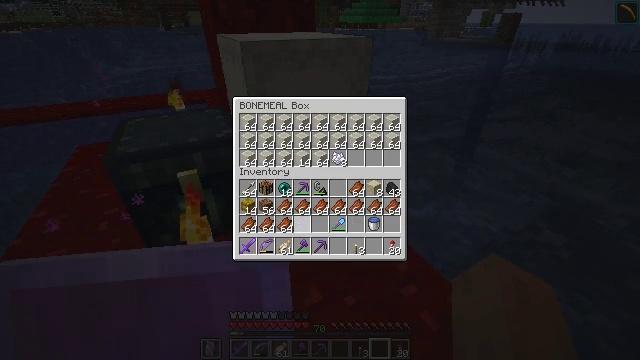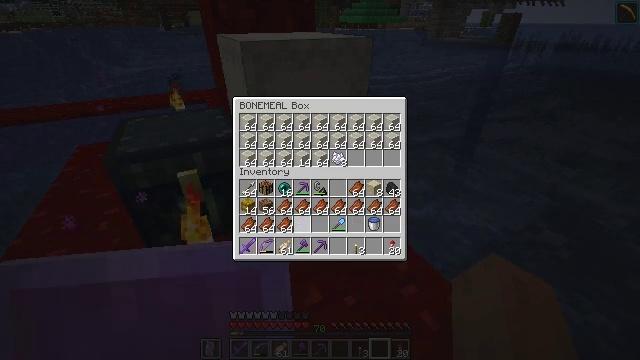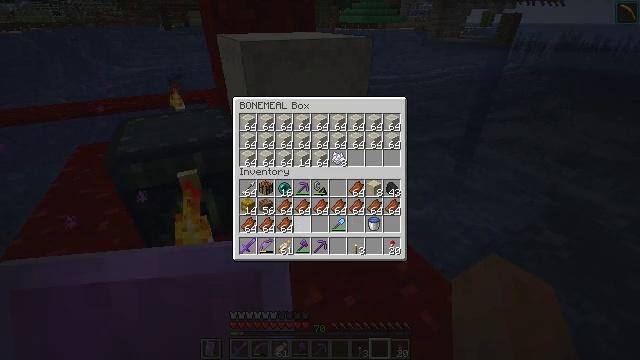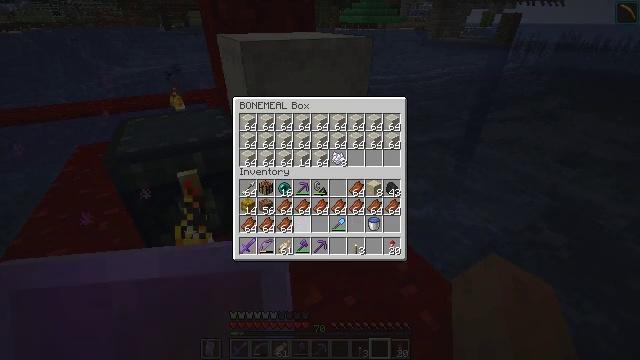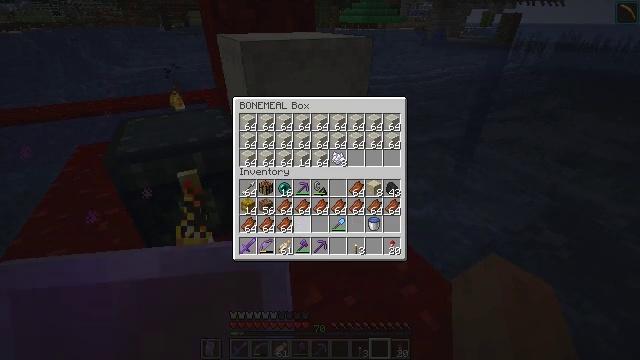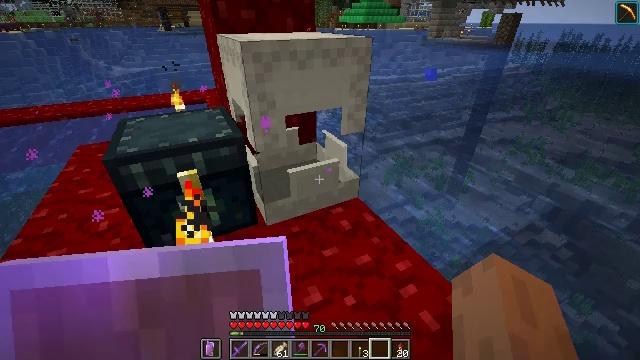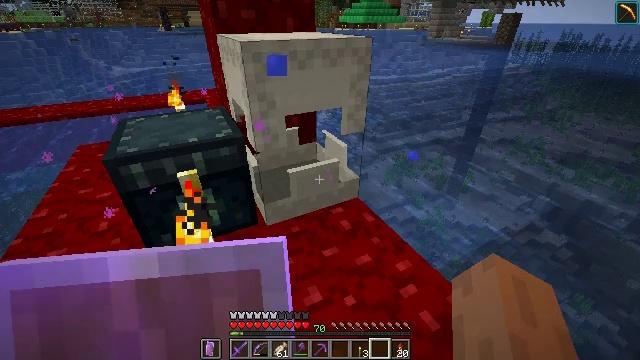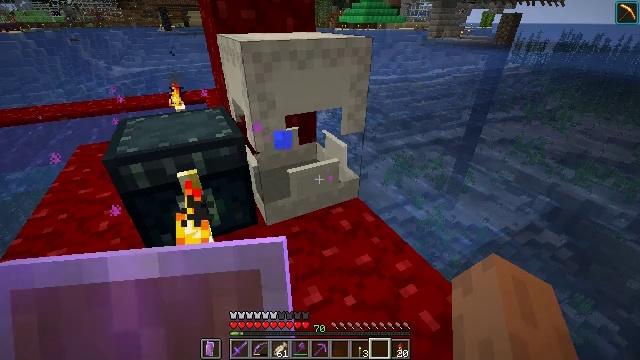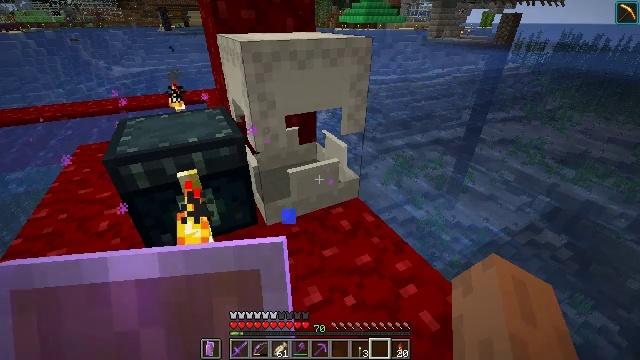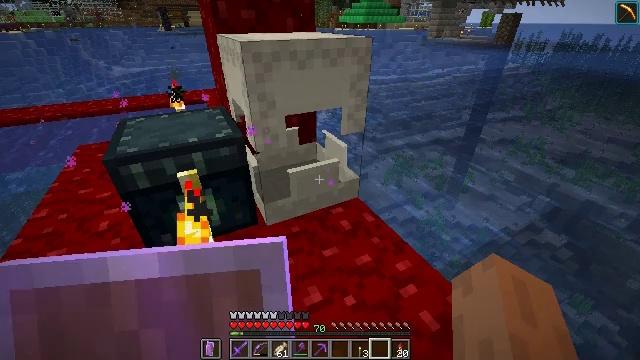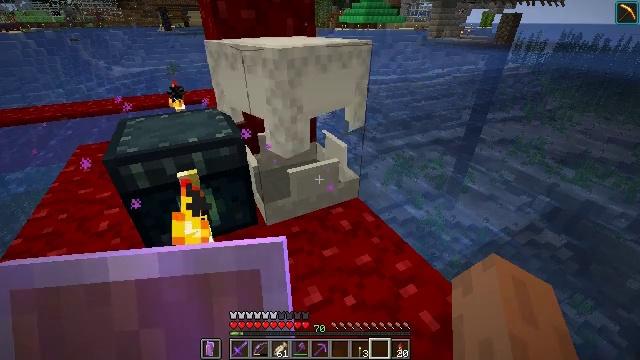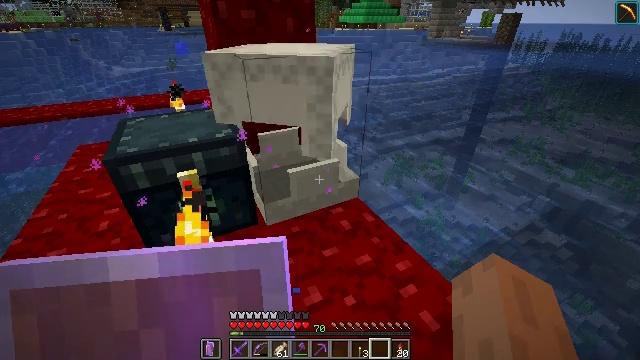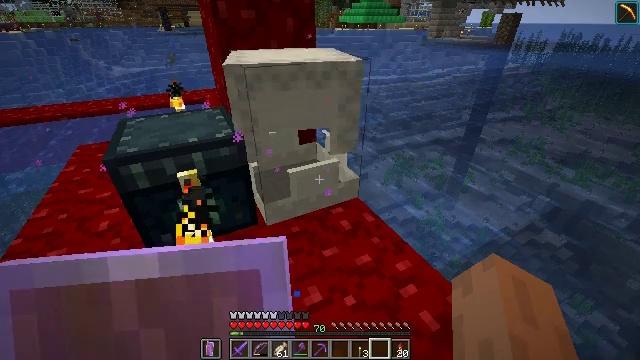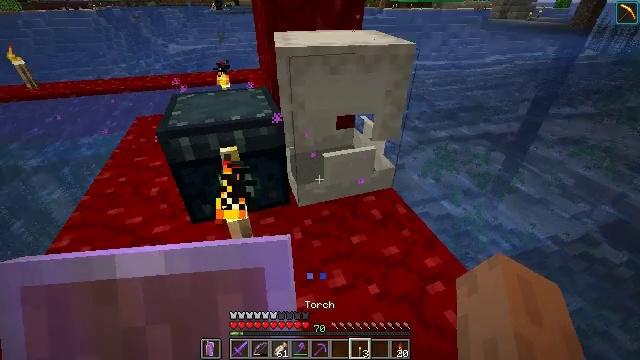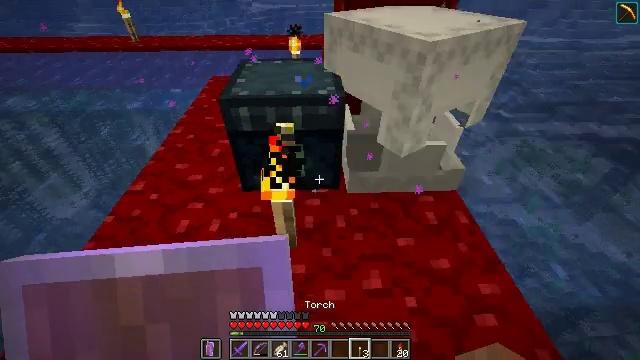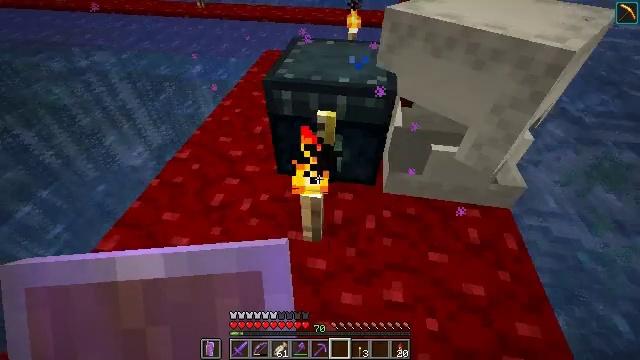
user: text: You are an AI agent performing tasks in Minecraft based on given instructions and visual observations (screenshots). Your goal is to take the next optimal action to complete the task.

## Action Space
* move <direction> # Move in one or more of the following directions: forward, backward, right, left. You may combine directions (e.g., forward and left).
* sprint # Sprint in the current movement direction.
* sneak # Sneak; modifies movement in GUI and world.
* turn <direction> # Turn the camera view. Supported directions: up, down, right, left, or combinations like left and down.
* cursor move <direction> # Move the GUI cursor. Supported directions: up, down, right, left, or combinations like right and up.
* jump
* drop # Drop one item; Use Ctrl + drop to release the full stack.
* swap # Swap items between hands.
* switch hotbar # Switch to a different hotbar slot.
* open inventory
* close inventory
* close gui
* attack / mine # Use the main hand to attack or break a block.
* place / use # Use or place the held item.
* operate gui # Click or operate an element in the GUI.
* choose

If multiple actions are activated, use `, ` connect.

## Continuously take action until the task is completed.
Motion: motion action
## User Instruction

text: Break the white shulker box to collect it.
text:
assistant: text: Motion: no_op
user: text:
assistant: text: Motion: no_op
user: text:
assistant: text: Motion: no_op
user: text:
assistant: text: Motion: no_op
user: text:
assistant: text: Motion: no_op
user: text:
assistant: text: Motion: close gui
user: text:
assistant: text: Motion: no_op
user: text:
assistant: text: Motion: no_op
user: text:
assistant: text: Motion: no_op
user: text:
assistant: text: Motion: no_op
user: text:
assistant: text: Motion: no_op
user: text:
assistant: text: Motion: no_op
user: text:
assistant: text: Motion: move forward, turn left and down
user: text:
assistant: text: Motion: move forward, turn left and down
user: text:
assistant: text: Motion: move forward and move right, turn left and down
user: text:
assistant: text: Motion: move forward and move right
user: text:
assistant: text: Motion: move forward
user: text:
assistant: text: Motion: no_op
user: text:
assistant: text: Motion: no_op
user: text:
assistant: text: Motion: no_op
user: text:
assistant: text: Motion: no_op
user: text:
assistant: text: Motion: no_op
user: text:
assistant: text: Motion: no_op
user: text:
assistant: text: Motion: turn right
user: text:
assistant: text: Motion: turn right and up
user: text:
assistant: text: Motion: turn right and up
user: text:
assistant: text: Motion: move forward, turn right
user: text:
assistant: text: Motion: move forward
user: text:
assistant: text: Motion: move forward, turn right
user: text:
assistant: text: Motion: move forward